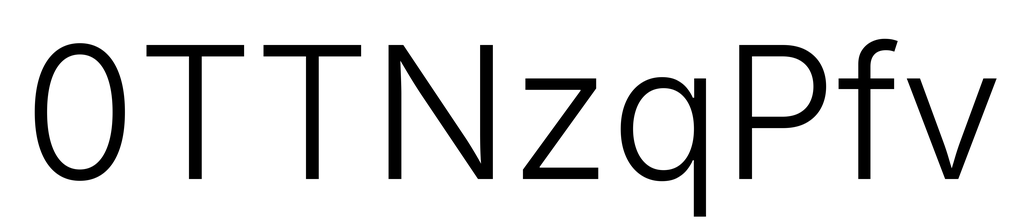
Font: Inter_Light